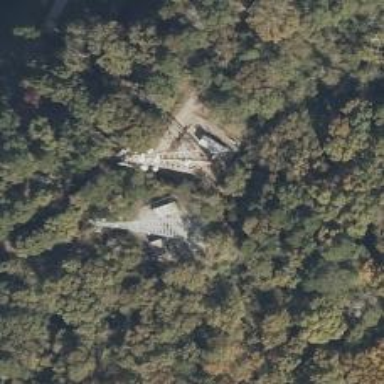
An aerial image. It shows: Communication mast tower.